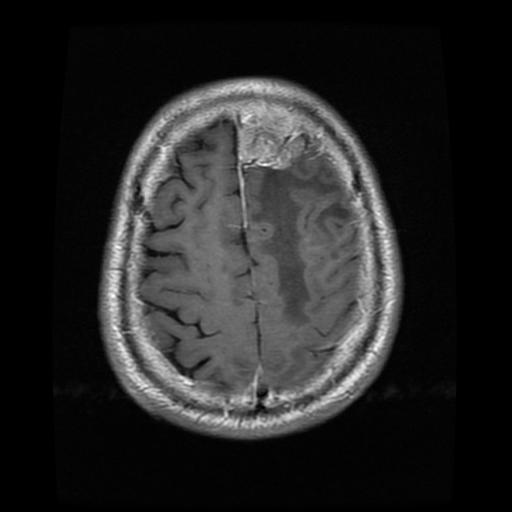
Label: meningioma